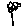
Label: flower